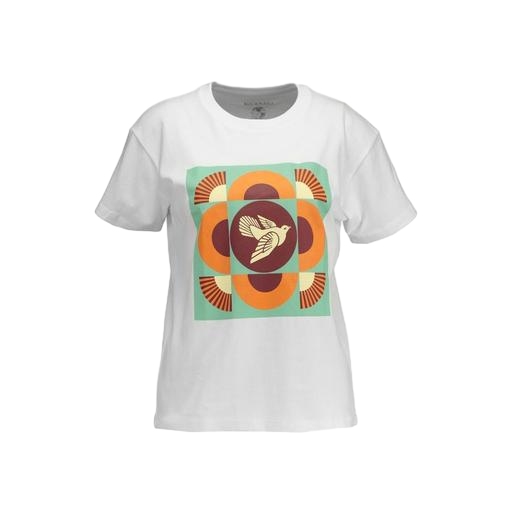
multicolor bird horizon t-shirt, white bird-print t-shirt, multicolor women’s white large t-shirt, white background